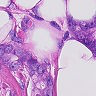
Metastatic tissue present: yes